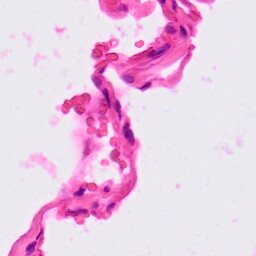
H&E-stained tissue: Lung